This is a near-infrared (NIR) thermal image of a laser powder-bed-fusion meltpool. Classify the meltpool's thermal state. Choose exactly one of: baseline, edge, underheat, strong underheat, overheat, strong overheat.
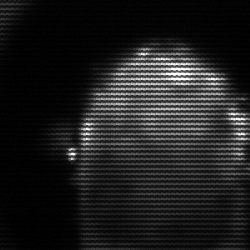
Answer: baseline